Aerial crown-view tile of a tropical tree (Barro Colorado Island, Panama), acquired 20250512:
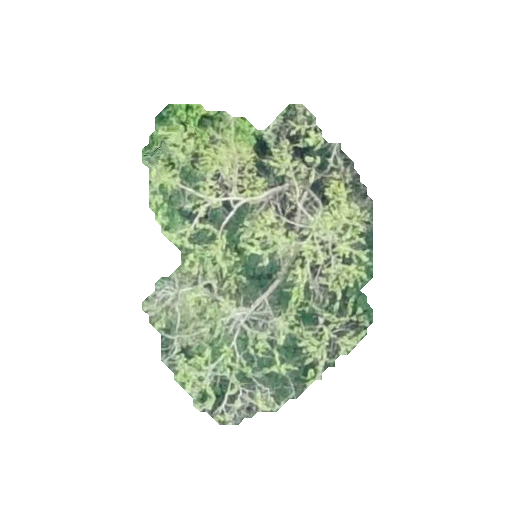
Species: Quararibea stenophylla
GBIF accepted scientific name: Quararibea stenophylla
Crown area: 82.516 m²